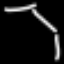
Label: octagon